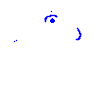
Particle: kaon